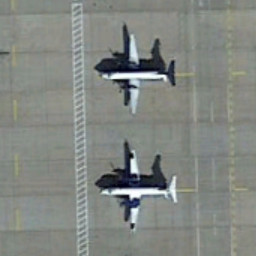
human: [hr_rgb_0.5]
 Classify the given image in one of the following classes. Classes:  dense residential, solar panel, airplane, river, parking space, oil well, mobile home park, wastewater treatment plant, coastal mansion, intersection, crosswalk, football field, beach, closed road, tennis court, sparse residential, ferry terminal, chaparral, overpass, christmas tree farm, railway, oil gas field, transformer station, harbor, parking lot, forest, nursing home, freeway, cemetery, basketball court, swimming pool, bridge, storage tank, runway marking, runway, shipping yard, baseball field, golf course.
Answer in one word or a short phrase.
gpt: airplane